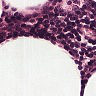
Metastatic tissue present: no